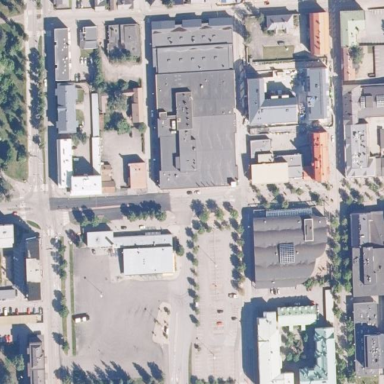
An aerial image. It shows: Commercial building that serves as mall.